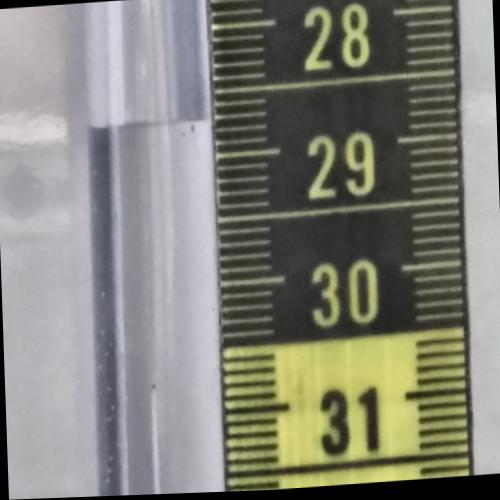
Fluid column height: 28.7 cm